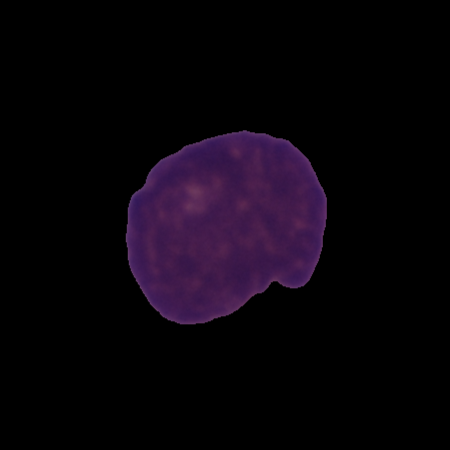
Label: cancer